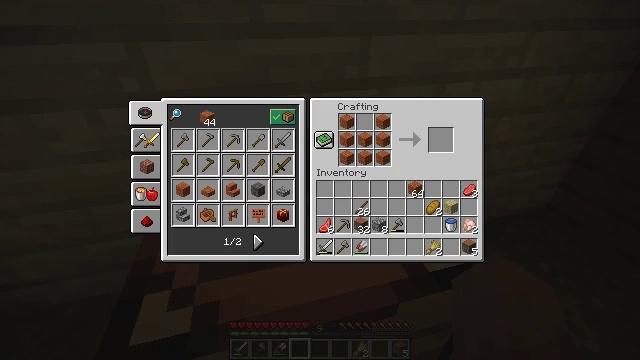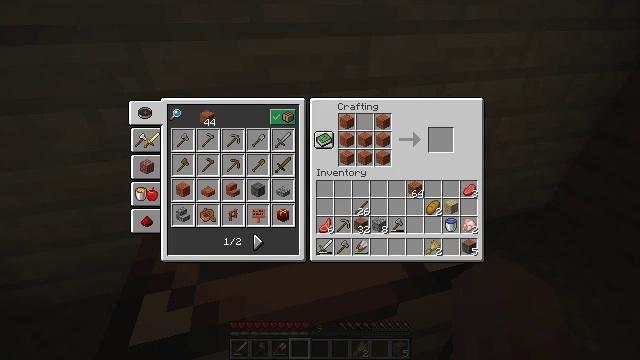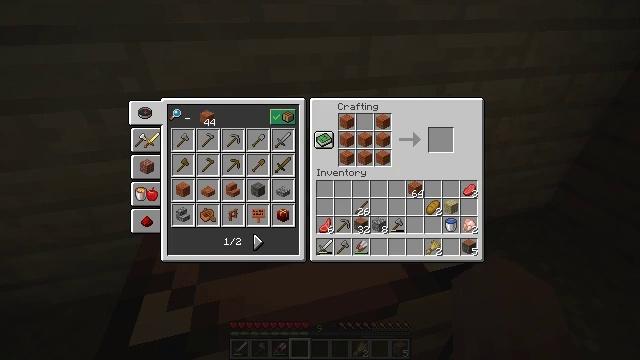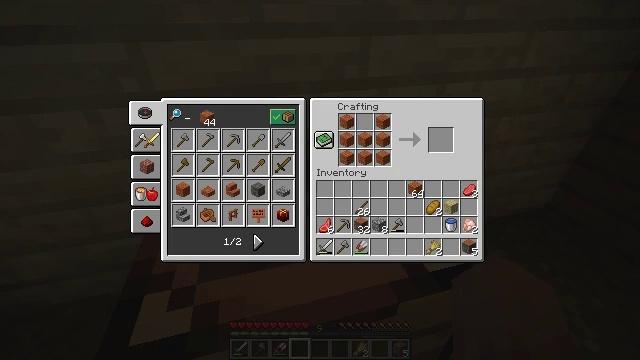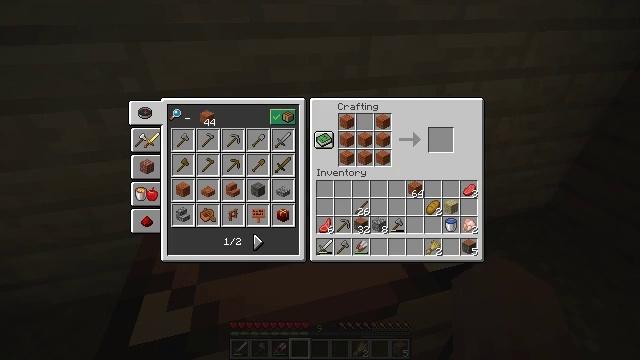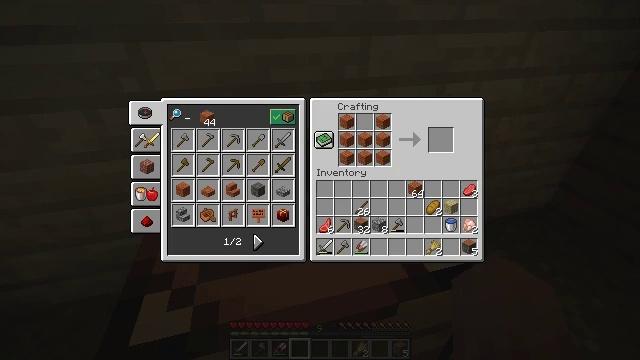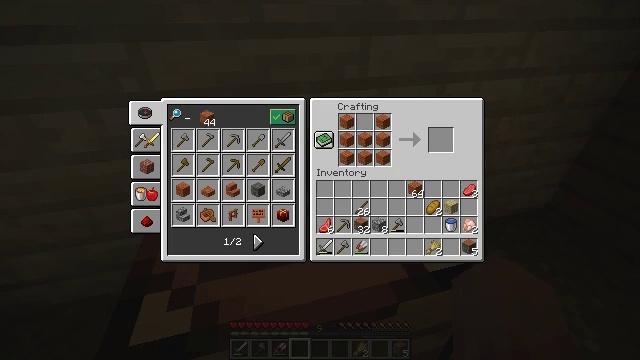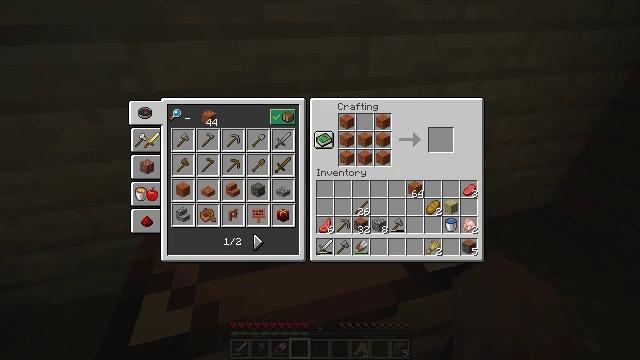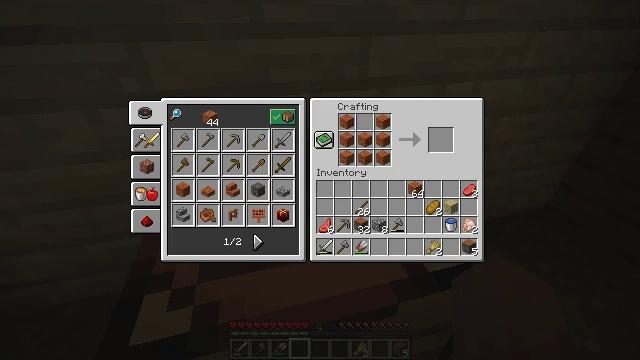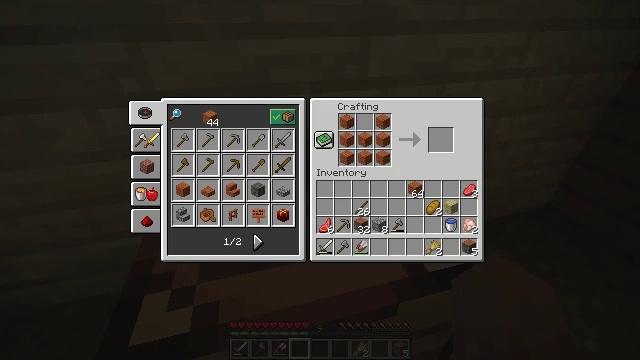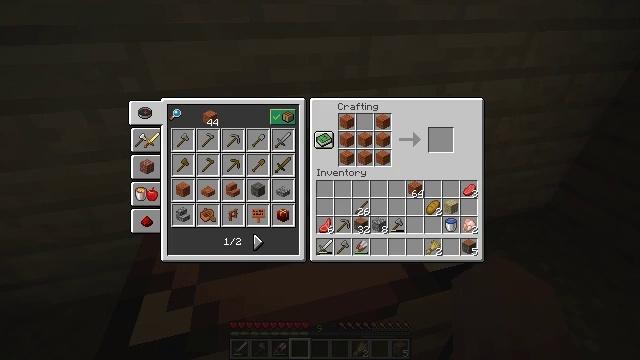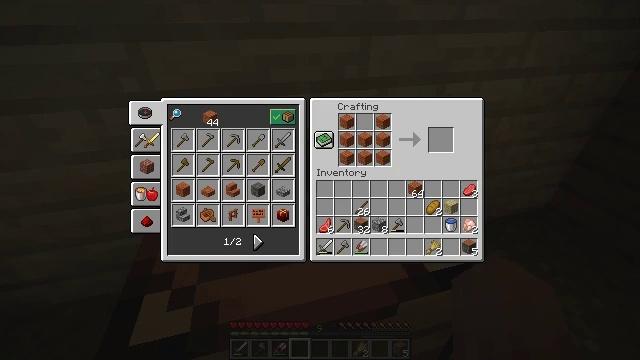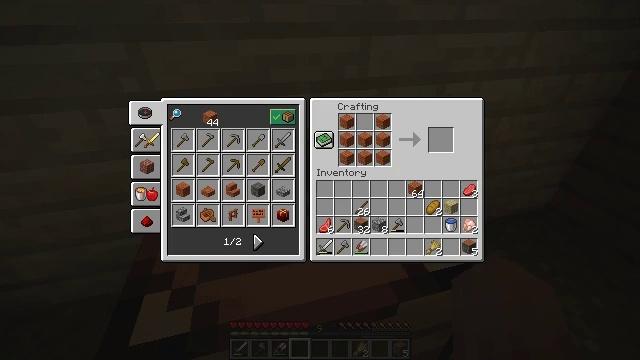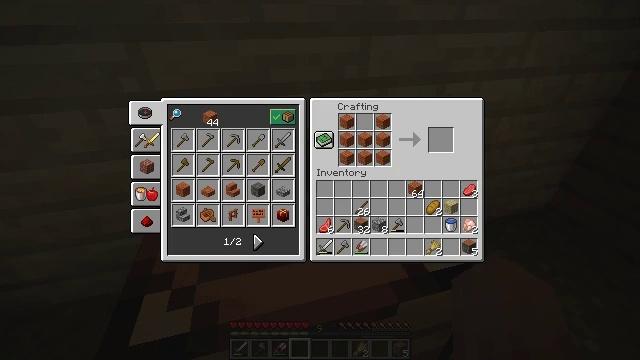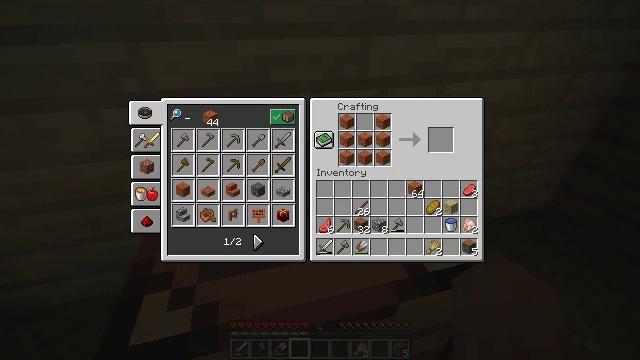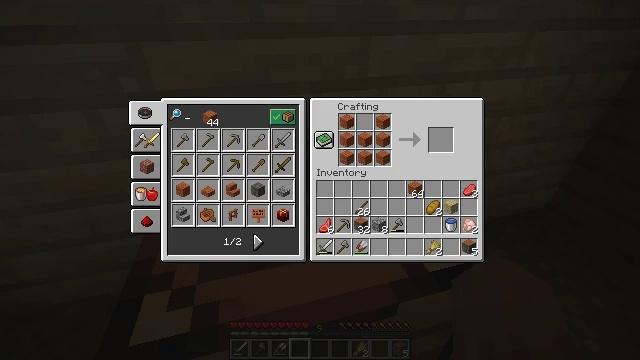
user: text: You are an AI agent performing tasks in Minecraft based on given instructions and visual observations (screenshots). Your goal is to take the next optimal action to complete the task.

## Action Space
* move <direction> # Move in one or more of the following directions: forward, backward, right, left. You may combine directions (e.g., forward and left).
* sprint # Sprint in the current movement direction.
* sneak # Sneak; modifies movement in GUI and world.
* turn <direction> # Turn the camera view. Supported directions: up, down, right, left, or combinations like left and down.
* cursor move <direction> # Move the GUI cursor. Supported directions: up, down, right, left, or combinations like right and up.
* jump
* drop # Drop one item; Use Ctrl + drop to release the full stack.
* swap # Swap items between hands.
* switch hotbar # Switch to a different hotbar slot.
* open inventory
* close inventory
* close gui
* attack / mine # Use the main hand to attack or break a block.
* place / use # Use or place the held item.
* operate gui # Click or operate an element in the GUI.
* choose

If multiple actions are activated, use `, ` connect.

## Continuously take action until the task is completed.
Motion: motion action
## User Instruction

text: Create a acacia boat by placing acacia planks in the crafting grid.
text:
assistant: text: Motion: no_op
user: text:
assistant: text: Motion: no_op
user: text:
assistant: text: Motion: no_op
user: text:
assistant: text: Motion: no_op
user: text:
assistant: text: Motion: no_op
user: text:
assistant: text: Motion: no_op
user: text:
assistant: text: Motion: no_op
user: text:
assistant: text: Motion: no_op
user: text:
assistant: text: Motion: no_op
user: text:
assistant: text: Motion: no_op
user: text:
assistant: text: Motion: no_op
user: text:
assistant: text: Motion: no_op
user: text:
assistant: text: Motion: no_op
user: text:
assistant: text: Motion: no_op
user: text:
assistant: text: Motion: no_op
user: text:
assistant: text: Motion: no_op
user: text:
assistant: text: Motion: no_op
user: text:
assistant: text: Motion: no_op
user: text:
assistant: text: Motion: no_op
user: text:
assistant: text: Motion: no_op
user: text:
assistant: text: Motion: no_op
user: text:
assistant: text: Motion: no_op
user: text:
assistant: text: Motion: no_op
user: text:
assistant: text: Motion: no_op
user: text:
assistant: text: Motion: no_op
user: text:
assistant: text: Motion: no_op
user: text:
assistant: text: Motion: no_op
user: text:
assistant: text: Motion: no_op
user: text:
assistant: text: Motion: no_op
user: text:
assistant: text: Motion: no_op